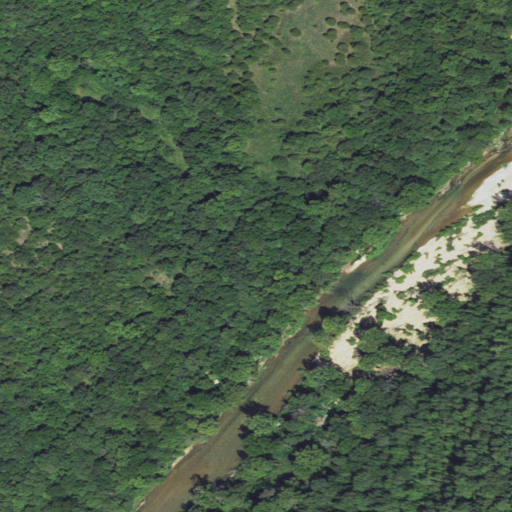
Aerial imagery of valley in Missouri named Turkey Flat Hollow containing deciduous forest, mixed forest, and grassland